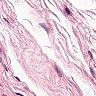
Metastatic tissue present: no